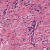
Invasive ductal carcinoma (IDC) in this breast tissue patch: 0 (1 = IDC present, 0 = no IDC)